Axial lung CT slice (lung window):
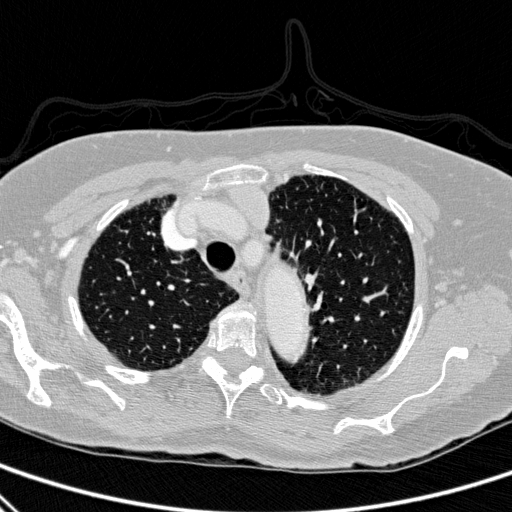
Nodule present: no